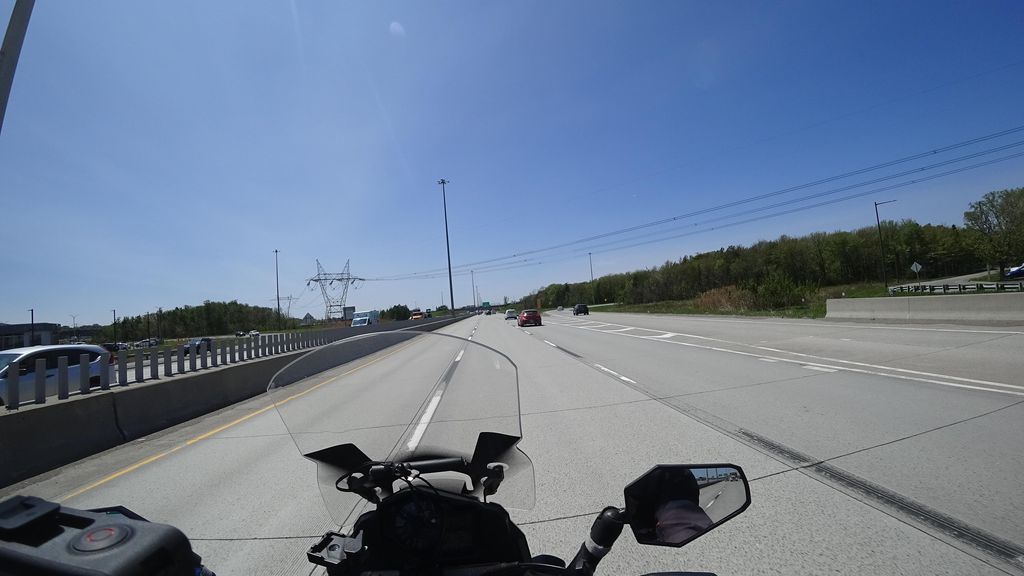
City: quebec_city